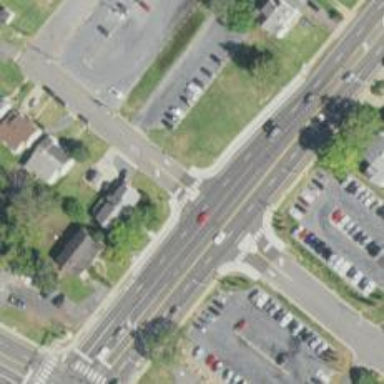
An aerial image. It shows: Marked crossing with pedestrian island.